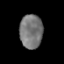
Tissue: prostate
Cell type: T cells
Senescence score: 0.2975
Nuclear area (px): 756
Mean DAPI intensity: 119.479